Field crop: maize
Growth stage: 1
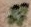
Species: chenopodium